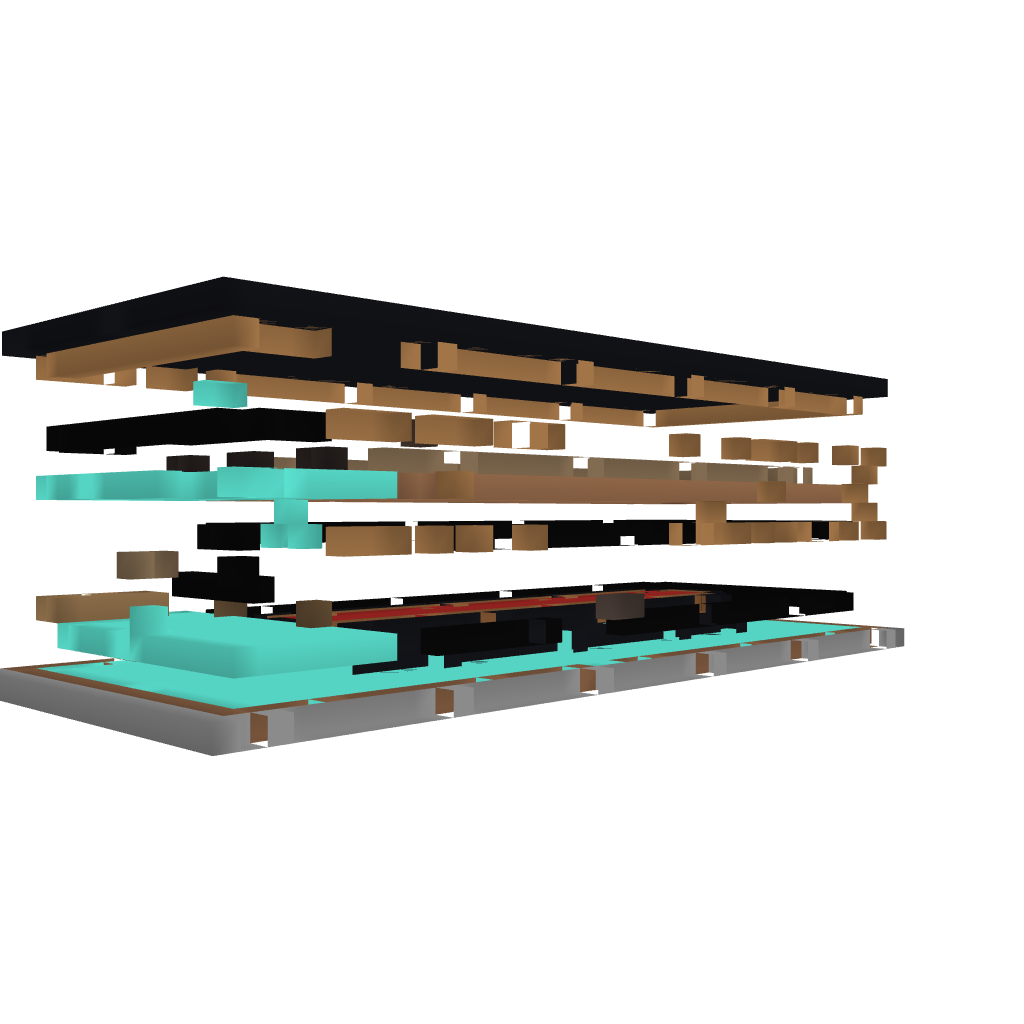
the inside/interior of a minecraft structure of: The Cat Walk